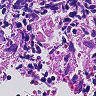
Metastatic tissue present: yes